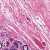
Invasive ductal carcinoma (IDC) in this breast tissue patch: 0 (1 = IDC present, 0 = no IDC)